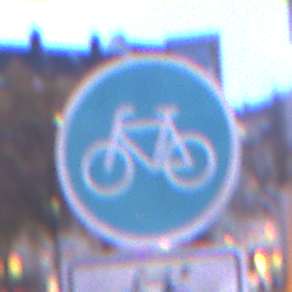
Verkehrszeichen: Radweg
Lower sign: EinspurigeFahrzeugeFrei6
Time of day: Night
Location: Outdoor (Urban)
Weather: PartlyCloudy
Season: NotSpecified
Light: Artificial